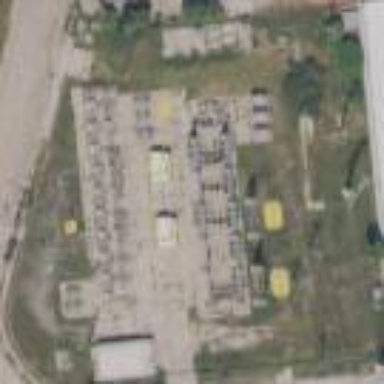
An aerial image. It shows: Power substation.